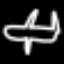
Label: airplane